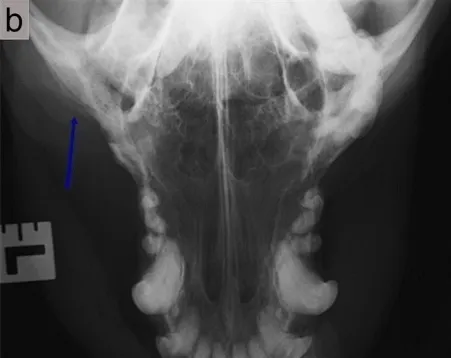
Postoperative control 8 weeks after surgical filling of the defect using Bonelike.
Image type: radiology (x_ray)